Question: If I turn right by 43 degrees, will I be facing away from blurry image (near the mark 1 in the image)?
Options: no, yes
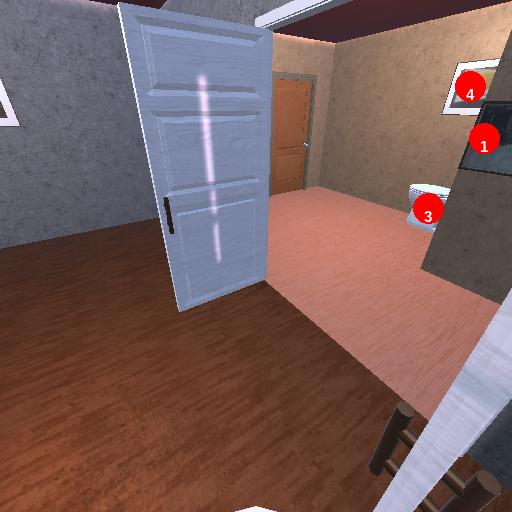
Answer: no